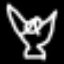
Label: angel